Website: apple
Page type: billing-address
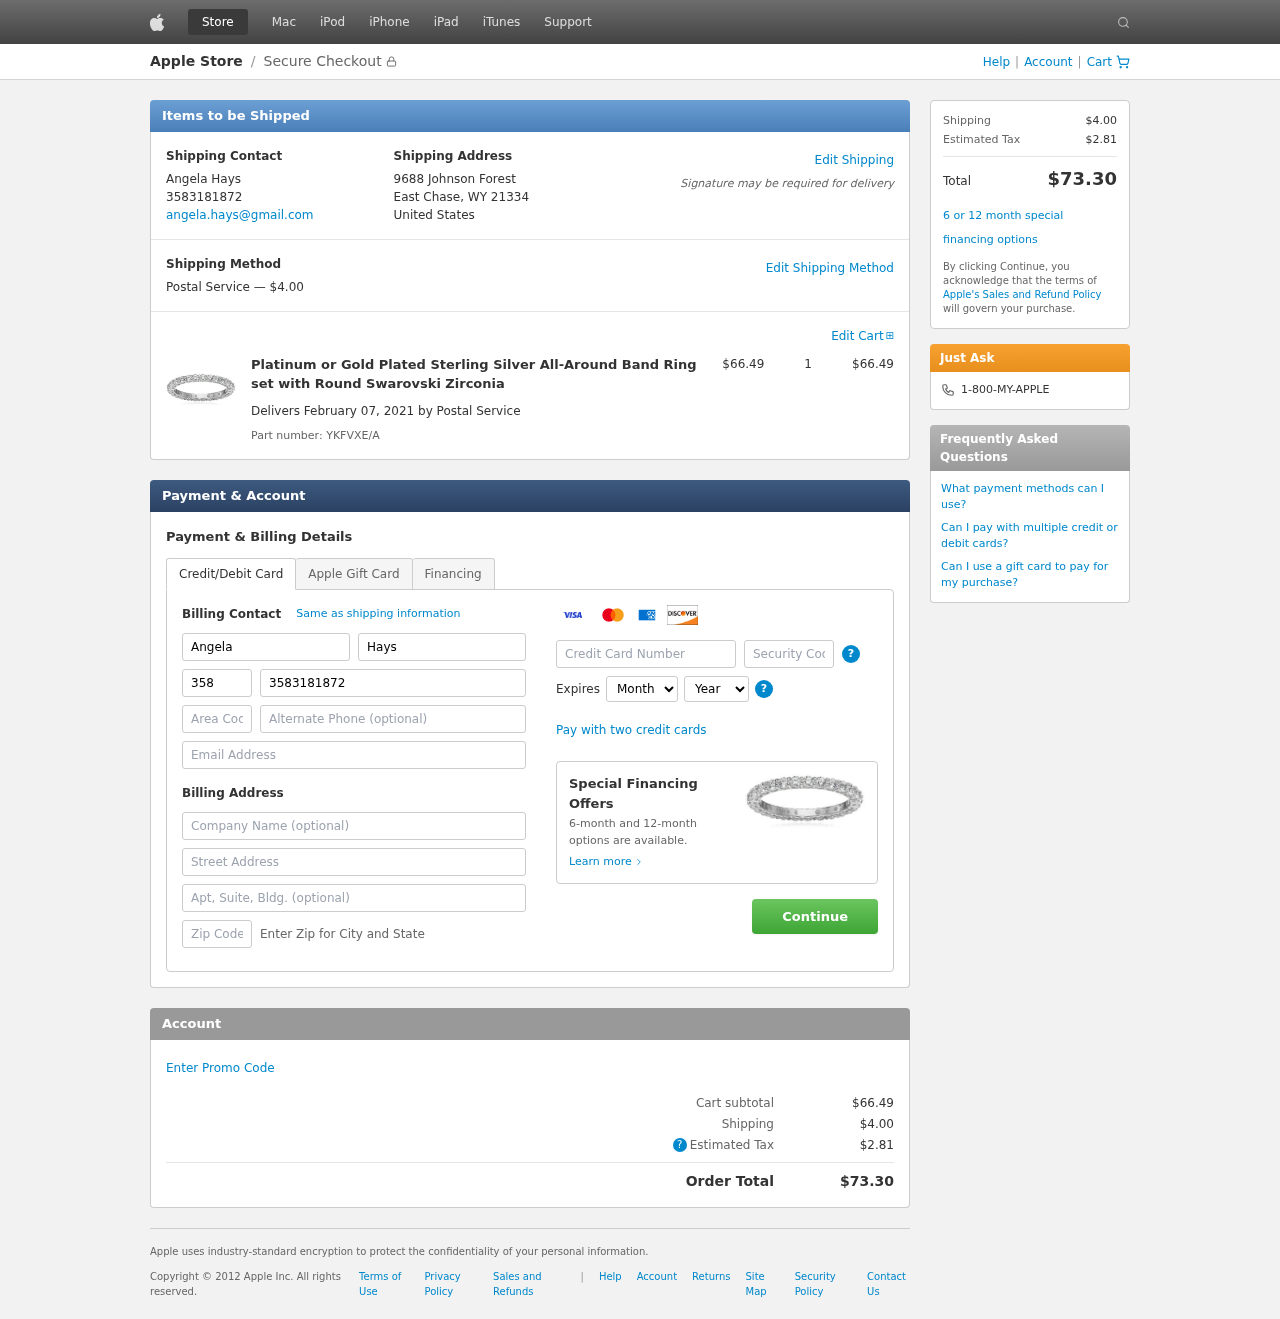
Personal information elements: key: PII_CARD_CVV
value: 031
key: PII_CARD_EXPIRY_MONTH
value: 02
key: PII_CARD_EXPIRY_YEAR
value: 30
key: PII_CARD_NUMBER
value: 2714 9866 1523 1753
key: PII_CITY_STATE_ZIP
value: East Chase, WY 21334
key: PII_COUNTRY
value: United States
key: PII_EMAIL
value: angela.hays@gmail.com
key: PII_FIRSTNAME
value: Angela
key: PII_FULLNAME
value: Angela Hays
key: PII_LASTNAME
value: Hays
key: PII_PHONE
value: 3583181872
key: PII_PHONE_AREA
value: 358
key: PII_STREET
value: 9688 Johnson Forest
Product elements: key: PRODUCT1_NAME
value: Platinum or Gold Plated Sterling Silver All-Around Band Ring set with Round Swarovski Zirconia
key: PRODUCT1_PRICE
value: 66.49
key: PRODUCT1_QUANTITY
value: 1
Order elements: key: ORDER_SHIPPING_COST
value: $4.00
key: ORDER_SUBTOTAL
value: $66.49
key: ORDER_DELIVERY_DATE
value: February 07, 2021
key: ORDER_PART_NUMBER
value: YKFVXE/A
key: ORDER_TAX
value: $2.81
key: ORDER_TOTAL
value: $73.30